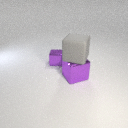
large purple metal cube to the right of small purple metal cube